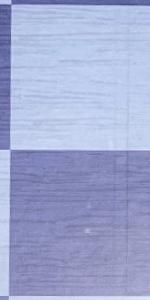
Label: Empty